Interaction volume radius: 5 \u00c5
Interaction volume height: 10 \u00c5
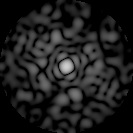
Disorder parameter: 0.8641